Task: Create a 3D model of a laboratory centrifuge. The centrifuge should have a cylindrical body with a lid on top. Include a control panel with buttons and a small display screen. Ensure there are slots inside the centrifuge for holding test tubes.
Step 565:
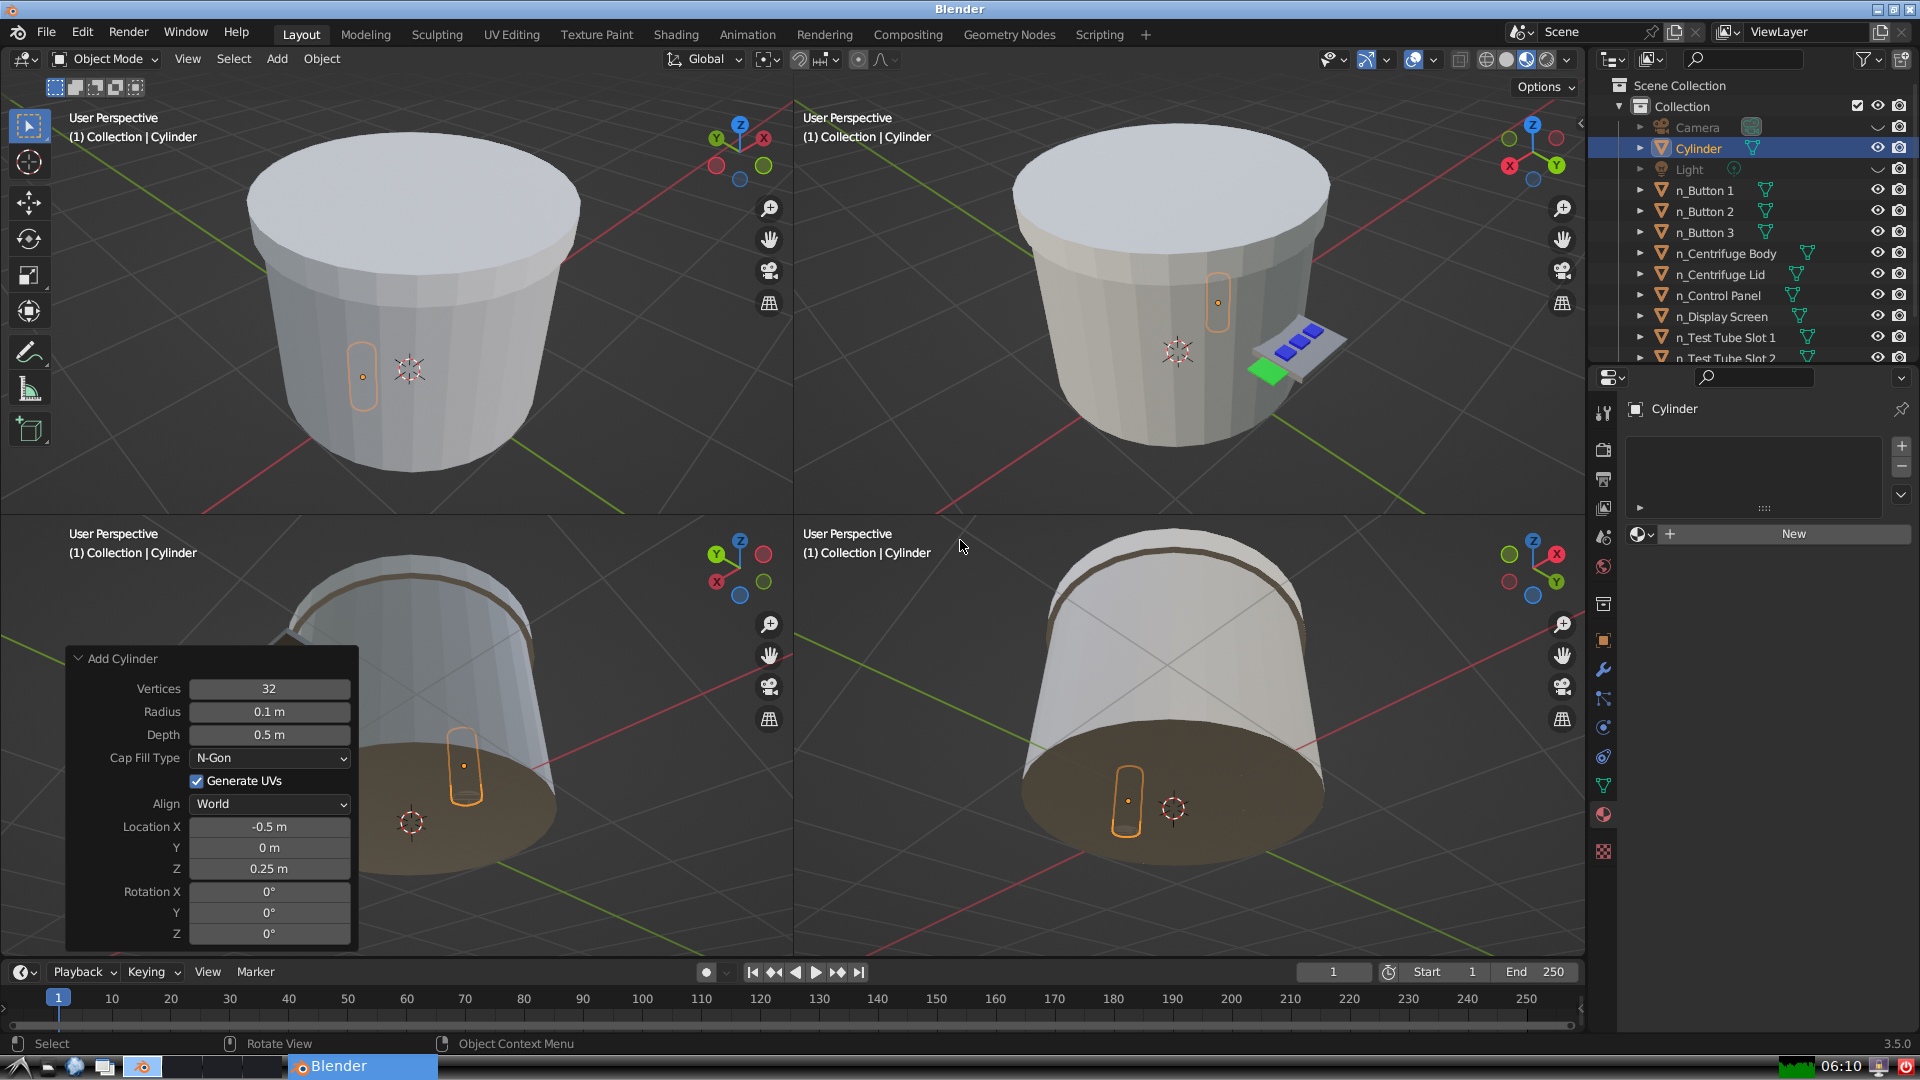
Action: {"key_press": ['Ctrl, Home']}